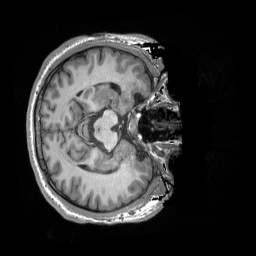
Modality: T1w
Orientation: axial
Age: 19
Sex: male
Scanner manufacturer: siemens
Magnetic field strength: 3 T
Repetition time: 2.3 s
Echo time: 0.00298 s